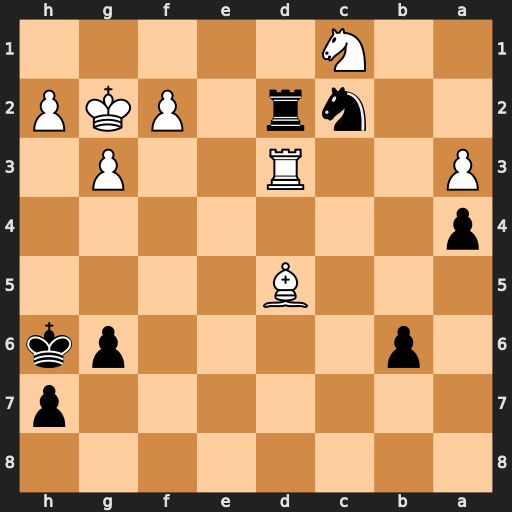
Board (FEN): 8/7p/1p4pk/3B4/p7/P2R2P1/2nr1PKP/2N5
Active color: b
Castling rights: -
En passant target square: -
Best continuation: Ne1+ Kg1 Nxd3